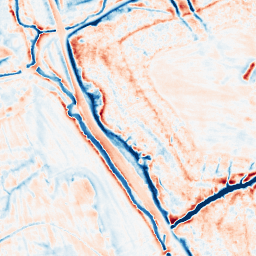
Category: multiscale
Decomposition family: dog_multiscale
Decomposition parameters: sigma_ratio: 1.4
n_scales: 6
base_sigma: 0.5
Upsampling method: quintic
Upsampling parameters: scale: 8
Upsampling scale: 8